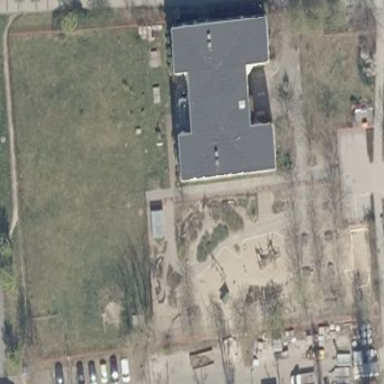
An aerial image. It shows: Kindergarten.